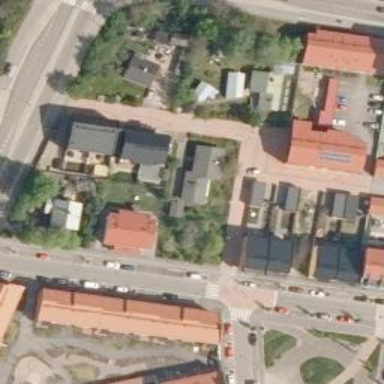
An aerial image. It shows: Asphalt road in living street.